Question: I am learning the Combinatorial testing and wondering if the below search page is a good candidate for pairwise or all pair testing. If it is then appreciate suggestions
1. on various classes of values I can use for each of the applicable parameters.
2. Should I include all the fields?

Thanks
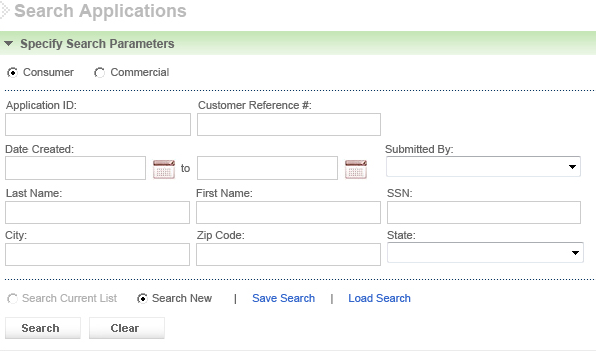
Answer: It seems like a reasonable chose for the testing you want to do.
You could make life easy on yourself by making the numerical values integers and everything else strings. If you feel like getting fancy, you could use an enumerated type for the states and the consumer/customer radio. Otherwise use strings and a bool respectively.
If you are just testing it hardly seems necessary to include all the fields, just include as many as you need. Using all of the data could make for a more robust test, but that's really up to you.